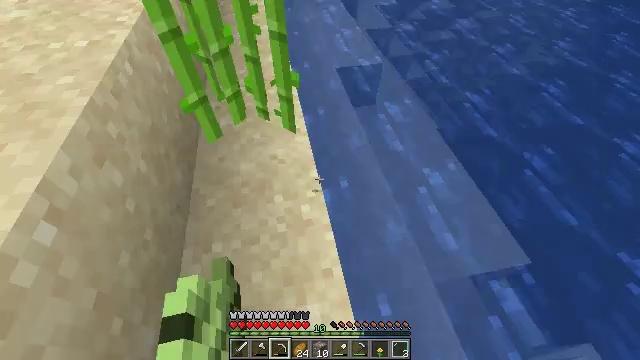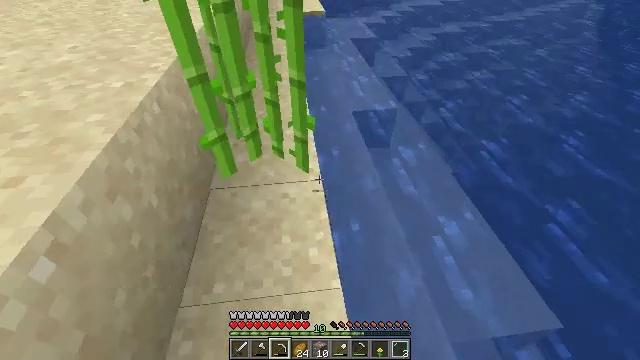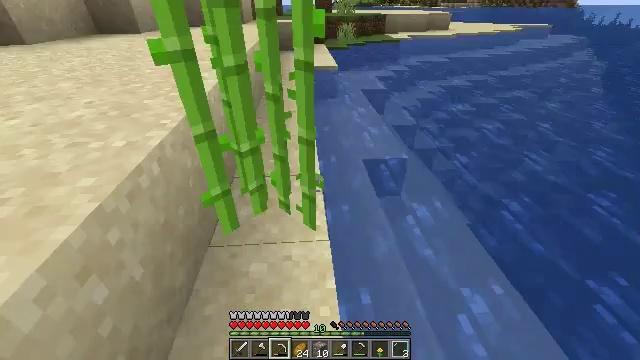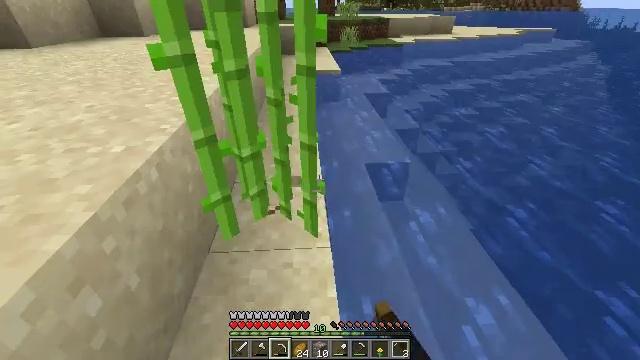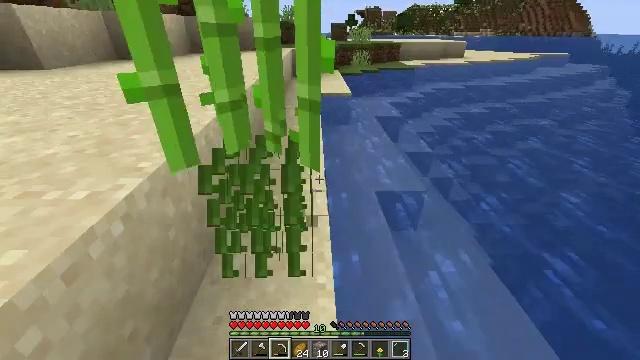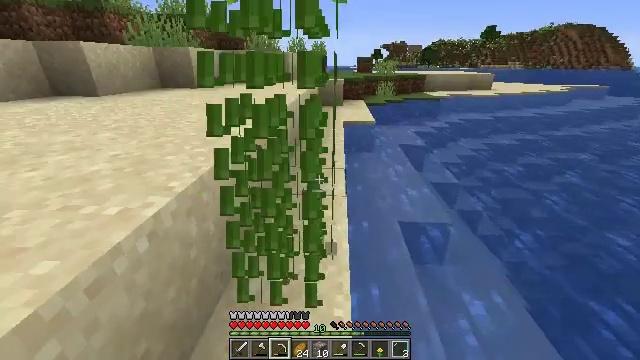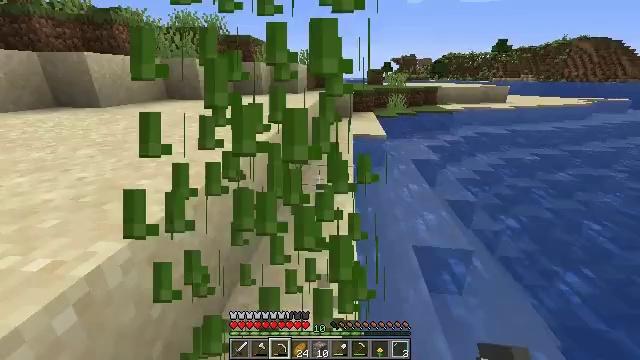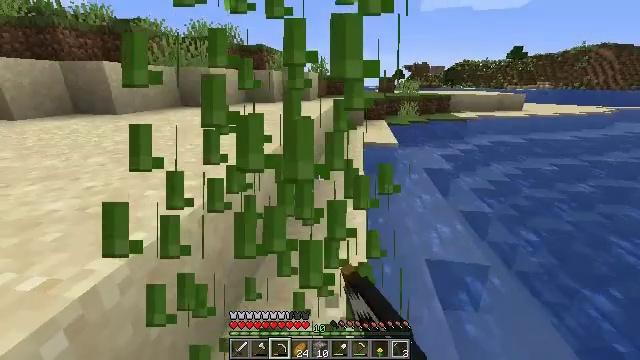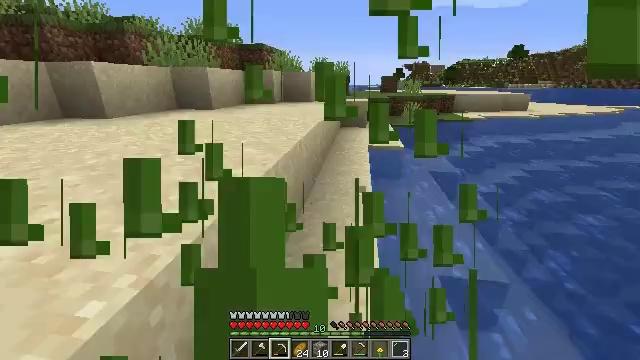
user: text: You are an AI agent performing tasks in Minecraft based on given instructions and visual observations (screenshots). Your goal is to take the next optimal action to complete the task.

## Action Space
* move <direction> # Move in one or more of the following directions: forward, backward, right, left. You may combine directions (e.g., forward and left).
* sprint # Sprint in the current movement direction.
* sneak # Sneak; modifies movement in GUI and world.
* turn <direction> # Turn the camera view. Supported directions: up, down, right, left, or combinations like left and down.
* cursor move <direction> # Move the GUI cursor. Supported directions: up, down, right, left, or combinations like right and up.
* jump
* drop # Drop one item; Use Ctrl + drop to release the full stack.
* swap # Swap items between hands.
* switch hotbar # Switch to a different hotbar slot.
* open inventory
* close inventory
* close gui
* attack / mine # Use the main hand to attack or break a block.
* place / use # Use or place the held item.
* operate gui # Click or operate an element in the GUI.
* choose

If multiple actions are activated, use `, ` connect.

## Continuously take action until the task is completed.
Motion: motion action
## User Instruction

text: Break the sugar cane.
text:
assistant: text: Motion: move forward, turn left and up
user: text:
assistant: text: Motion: move forward, turn left and up, attack / mine
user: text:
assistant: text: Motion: move forward, attack / mine
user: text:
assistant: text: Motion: move forward, turn left and up, attack / mine
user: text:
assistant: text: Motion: move forward, turn left and up, attack / mine
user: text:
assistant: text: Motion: move forward, turn left and up, attack / mine
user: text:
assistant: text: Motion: move forward, turn left and up, attack / mine
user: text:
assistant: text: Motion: move forward and move left, attack / mine
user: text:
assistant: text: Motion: attack / mine